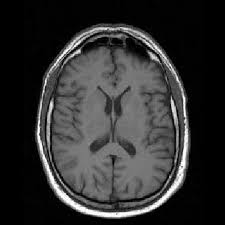
Label: notumor